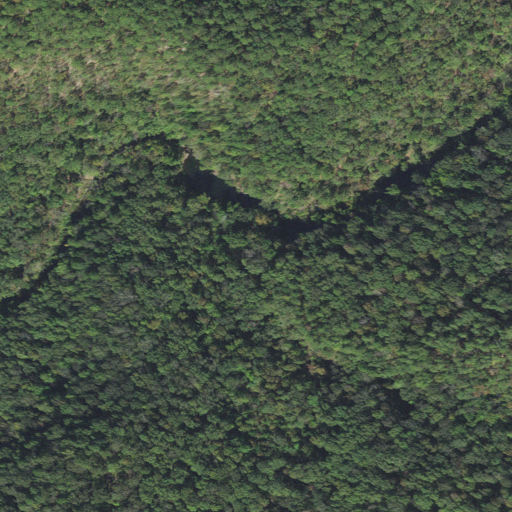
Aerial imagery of valley in Arkansas named Still Hollow containing deciduous forest and mixed forest